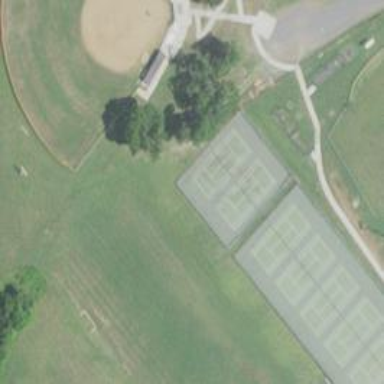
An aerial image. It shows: Tennis court on pitch designated for leisure land.